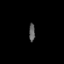
Tissue: skin
Cell type: Epithelial cells
Senescence score: 0.2135
Nuclear area (px): 107
Mean DAPI intensity: 92.243